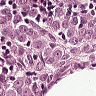
Metastatic tissue present: yes